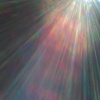
Label: sunburn